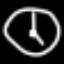
Label: clock